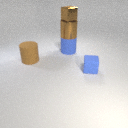
large brown rubber cylinder to the left of large blue rubber cylinder